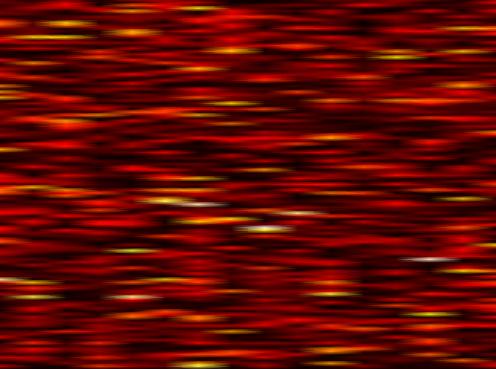
Label: OFDM